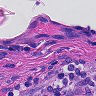
Metastatic tissue present: no